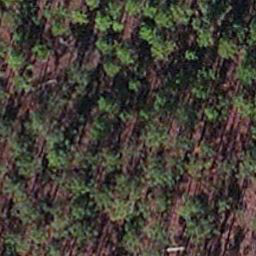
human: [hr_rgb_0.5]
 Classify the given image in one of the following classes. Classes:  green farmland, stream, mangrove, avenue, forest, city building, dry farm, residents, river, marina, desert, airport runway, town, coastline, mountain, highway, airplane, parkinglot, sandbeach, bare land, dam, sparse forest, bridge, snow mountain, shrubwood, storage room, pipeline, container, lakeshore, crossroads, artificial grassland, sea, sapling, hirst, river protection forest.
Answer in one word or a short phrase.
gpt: sapling